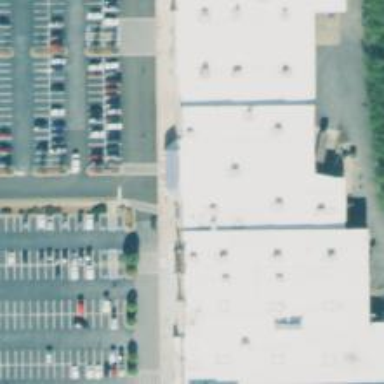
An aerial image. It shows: Retail building.